Question: So I'm working on adding ActionBarSherlock and the Navigation Drawer to a project that previously implemented a custom (very poorly written) "action bar". Instead of using fragments and a backstack of activities for navigation, some activities show and hide different layouts. (That is, suppose I am in a list mode and then select a button to go into an edit screen. The app currently hides the list layout and shows another layout.).
So I've added actionbar sherlock and a navigation drawer to all the activities. I want to be able to programmatically switch the navigation icon from the 3 lines to the arrow when certain buttons are pressed.

I can't figure out how to do this though. Any ideas?
Thanks!
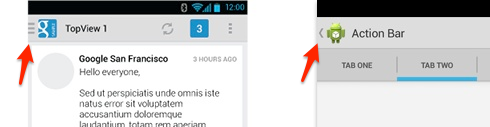
Answer: The solution to this problem is to use the method:
'''
setDrawerIndicatorEnabled(boolean enable)
'''
inside the 'ActionBarDrawerToggle' class.